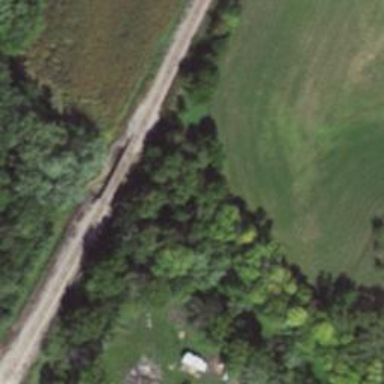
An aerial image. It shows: Railway track.